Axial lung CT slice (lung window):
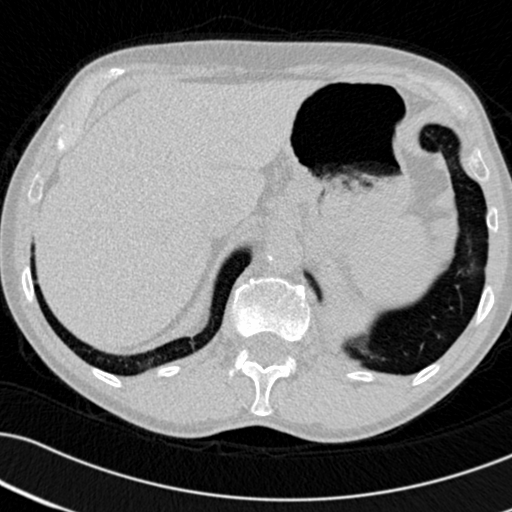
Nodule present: no